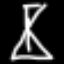
Label: hourglass